Question: I am carrying out a physics simulation in which I am creating bodies at the mouse click location but bodies are not falling due to gravity.
why it is not falling and how to make it fall?
I am posting my code for your reference.
# class box
'''
import pygame
from Box2D import (b2EdgeShape, b2FixtureDef, b2PolygonShape, b2_dynamicBody,
b2_kinematicBody, b2_staticBody, b2World)
class Box:
def __init__(self, x, y, PPM):
self.x = x / PPM
self.y = y / PPM
self.w = .2
self.h = .2
self.world = b2World()
self.attachment = self.world.CreateDynamicBody(
position=(self.x, self.y),
fixtures=b2FixtureDef(
shape=b2PolygonShape(box=(self.w, self.h)), density=2.0, friction = 0.5),)
def display(self, screen):
for body in self.world.bodies:
for fixture in body.fixtures:
shape = fixture.shape
vertices = [(body.transform * v) * 20 for v in shape.vertices]
pygame.draw.polygon(screen, 'azure3', vertices)
pygame.draw.polygon(screen, 'black', vertices,width=1)
'''
# main.py
'''
import pygame
from box import Box
from Box2D import b2World
PPM = 20
TARGET_FPS = 60
TIME_STEP = 1.0 / TARGET_FPS
pygame.init()
screen = pygame.display.set_mode((600, 480))
pygame.display.set_caption("Physics")
clock = pygame.time.Clock()
# A list for all of our rectangles
boxes = []
world = b2World(gravity=(0, -10), doSleep=True)
close = False
while not close:
for event in pygame.event.get():
if event.type == pygame.QUIT:
close = True
screen.fill('white')
click, _, _ = pygame.mouse.get_pressed()
if click == 1:
x,y = pygame.mouse.get_pos()
box = Box(x, y, PPM)
boxes.append(box)
for bo in boxes:
bo.display(screen)
world.Step(TIME_STEP, 10, 10)
pygame.display.flip()
clock.tick(TARGET_FPS)
pygame.quit()
'''
# output

Thanks
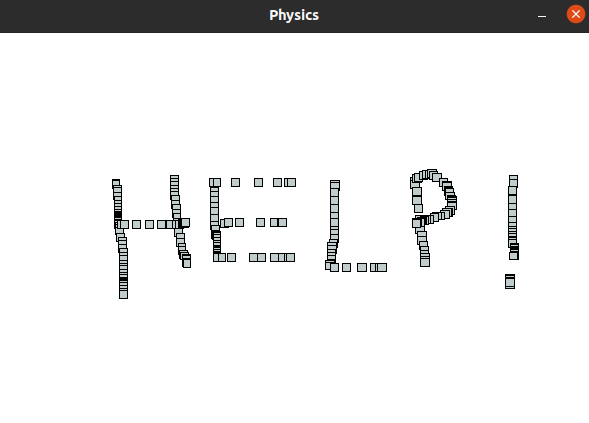
Answer: I guess this is because they don't have gravity because they all live in their separate world ... can you try to remove the b2World() in the Box class, and re-use self.world of main instead?